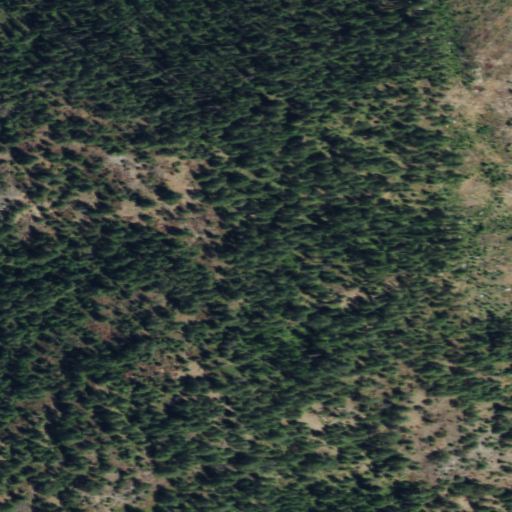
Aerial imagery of mountain in Washington named Uncle Sam Mountain containing evergreen forest and shrub